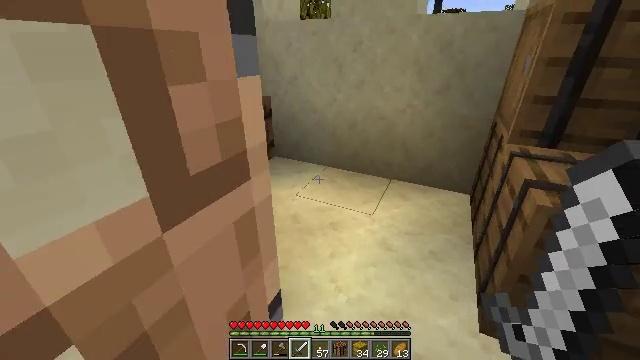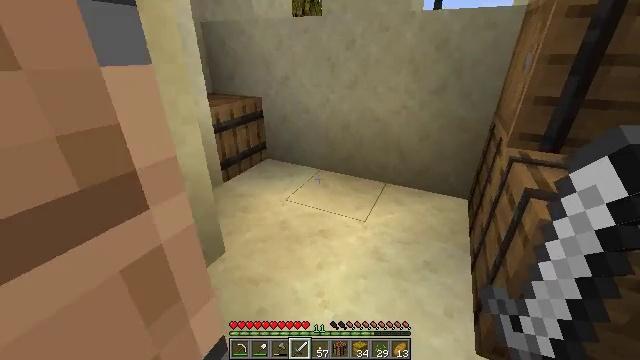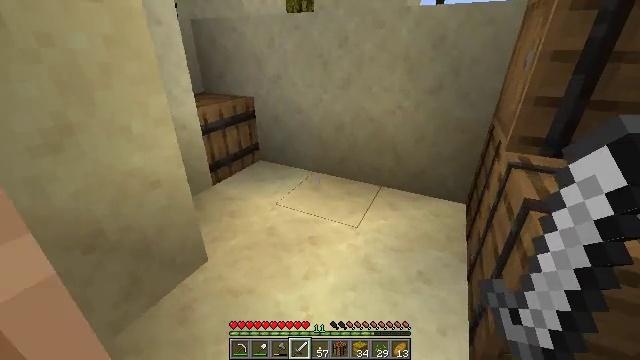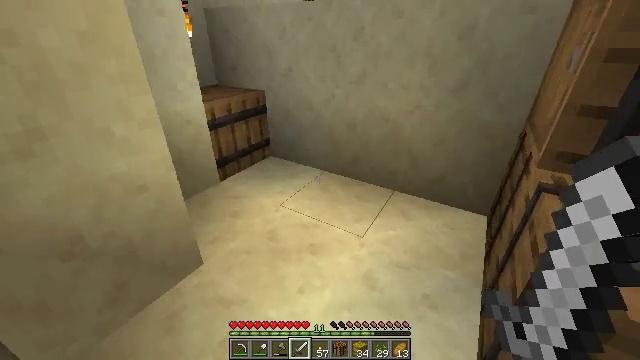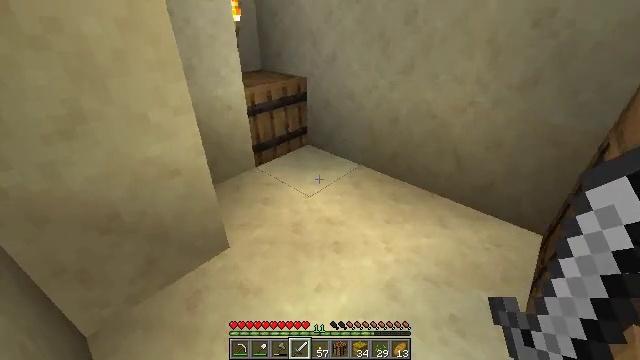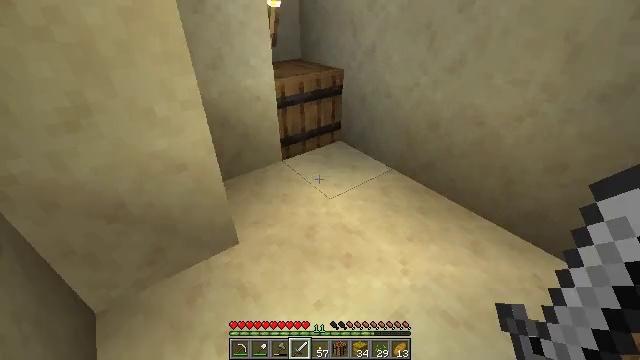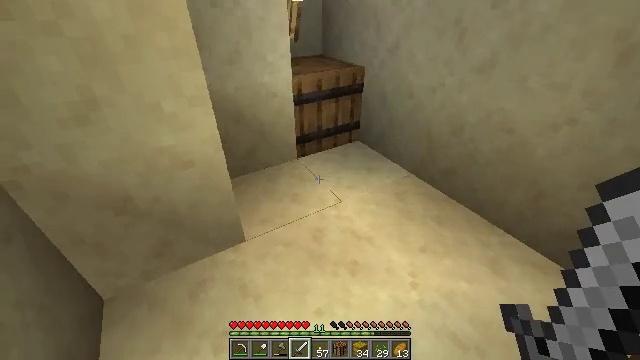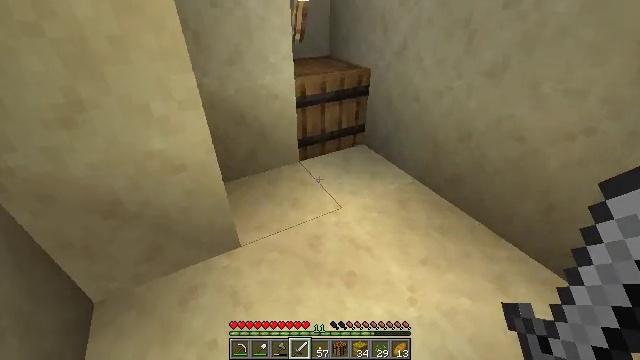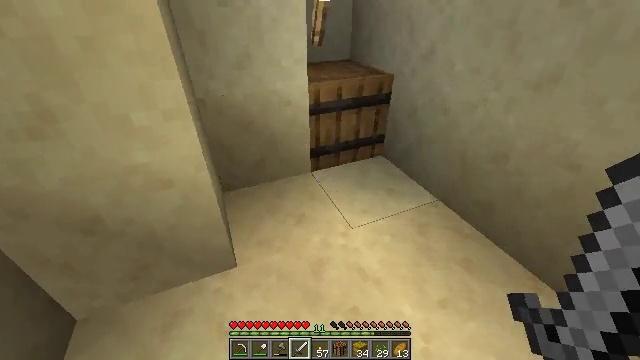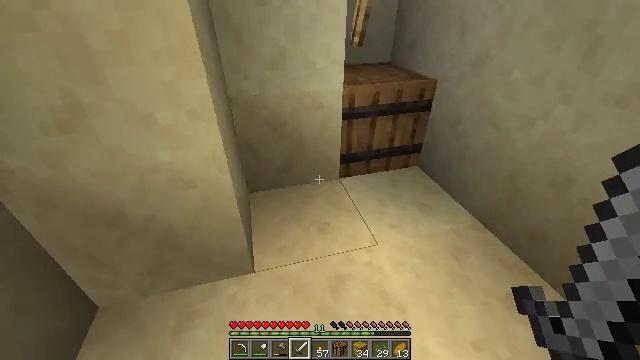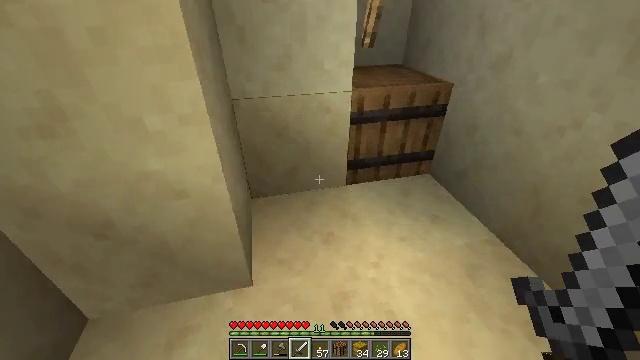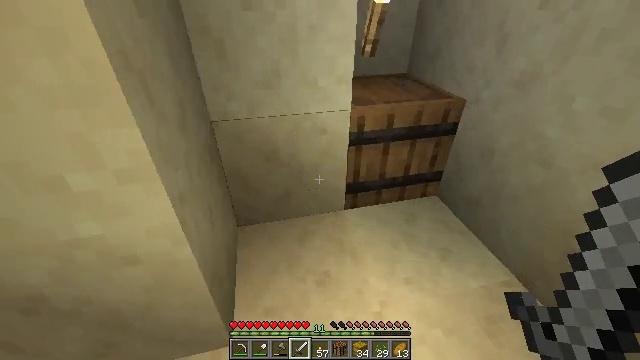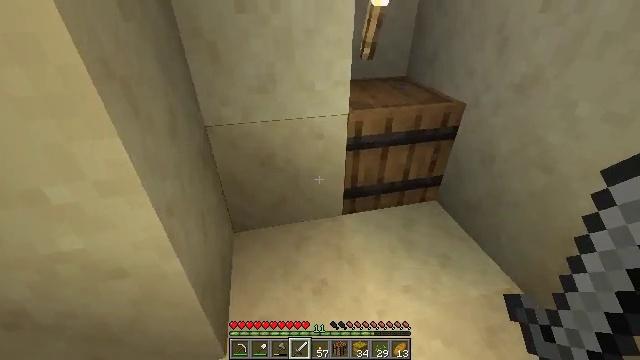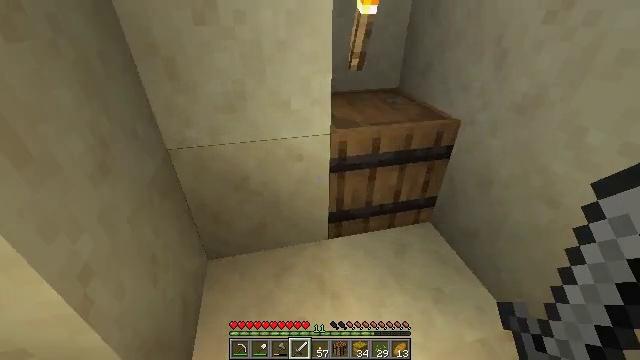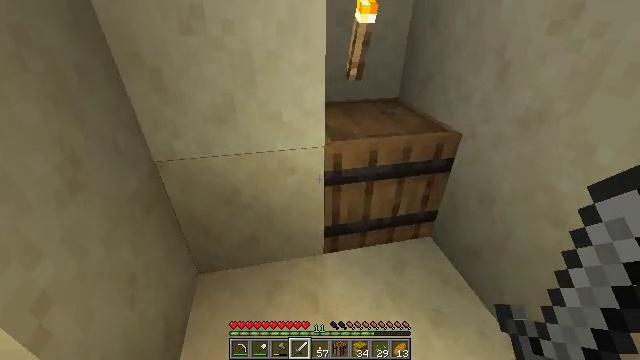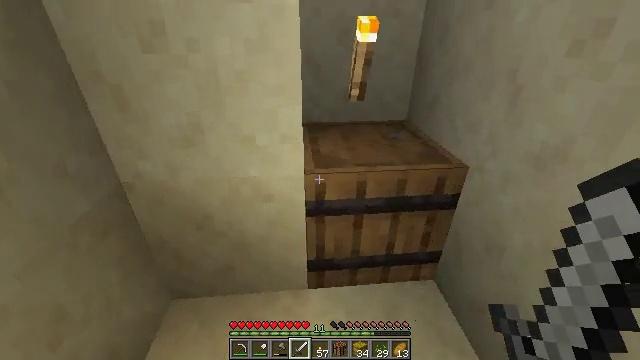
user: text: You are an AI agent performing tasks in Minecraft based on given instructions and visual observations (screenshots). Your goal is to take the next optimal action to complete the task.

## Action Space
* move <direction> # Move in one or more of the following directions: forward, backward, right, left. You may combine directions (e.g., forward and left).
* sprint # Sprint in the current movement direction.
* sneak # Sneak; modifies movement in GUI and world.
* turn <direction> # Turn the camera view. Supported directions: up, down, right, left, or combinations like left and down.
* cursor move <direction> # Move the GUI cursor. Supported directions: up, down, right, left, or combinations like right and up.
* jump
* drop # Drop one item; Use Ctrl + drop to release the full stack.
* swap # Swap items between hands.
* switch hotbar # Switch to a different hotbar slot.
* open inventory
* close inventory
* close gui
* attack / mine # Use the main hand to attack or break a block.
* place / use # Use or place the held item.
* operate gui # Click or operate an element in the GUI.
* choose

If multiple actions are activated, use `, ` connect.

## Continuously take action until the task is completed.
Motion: motion action
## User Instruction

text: Get the lime bed back into inventory.
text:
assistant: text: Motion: move forward and move right
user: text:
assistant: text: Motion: move forward and move right
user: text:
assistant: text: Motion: move forward and move right, turn left and down
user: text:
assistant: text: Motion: move forward and move right, turn left and down
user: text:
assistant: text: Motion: move forward and move right, turn left and down
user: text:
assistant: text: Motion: move forward and move right, turn left
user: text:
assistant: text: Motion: move forward, turn left
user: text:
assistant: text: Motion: move forward, turn left
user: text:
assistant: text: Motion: move forward, turn left
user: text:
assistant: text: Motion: move forward, turn left
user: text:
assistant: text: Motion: move forward
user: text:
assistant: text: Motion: move forward and move right
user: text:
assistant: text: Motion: move forward and move right
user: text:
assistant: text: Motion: move forward and move right, turn left and up
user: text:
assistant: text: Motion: move right, turn left and up
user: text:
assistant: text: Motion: move right, turn left and up
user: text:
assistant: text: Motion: move left, turn left
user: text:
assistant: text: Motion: move left, turn left and up
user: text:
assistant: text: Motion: move forward and move left, turn left and up
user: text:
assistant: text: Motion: move forward and move left, turn right
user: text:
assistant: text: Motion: move forward and move left
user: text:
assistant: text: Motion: move forward and move left
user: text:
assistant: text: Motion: move forward and move left
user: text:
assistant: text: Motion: move forward and move left
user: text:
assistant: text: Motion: move forward and move left
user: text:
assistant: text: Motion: move forward and move left
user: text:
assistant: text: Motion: move forward
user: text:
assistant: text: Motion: move forward
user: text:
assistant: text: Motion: move forward
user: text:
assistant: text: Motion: move forward, turn right